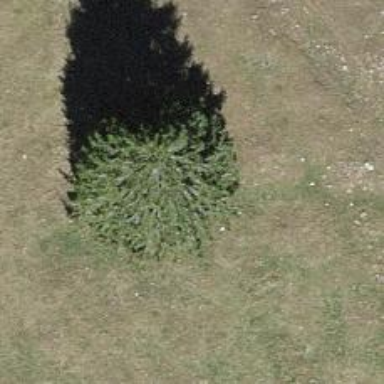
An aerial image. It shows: Evergreen needleleaved tree typically found in agricultural areas.